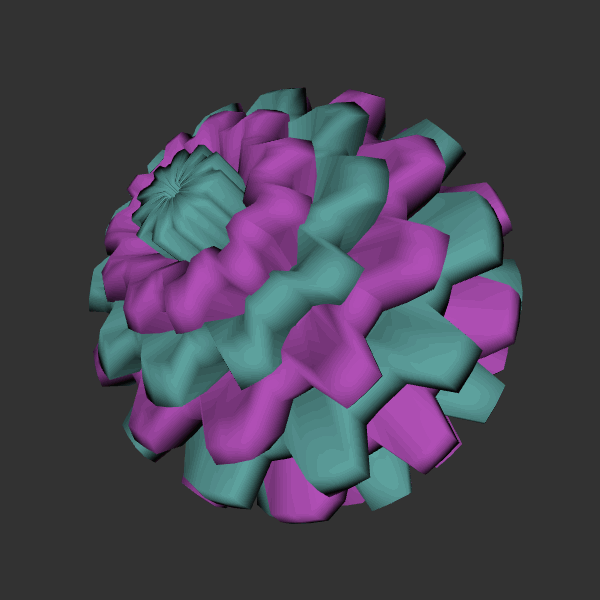
Background: dark